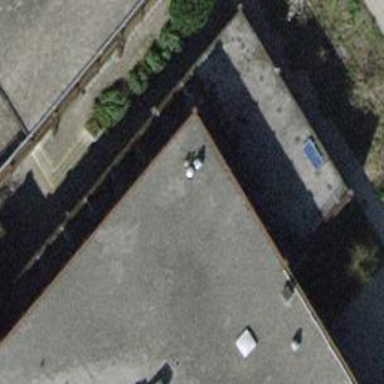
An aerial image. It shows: Building with gravel roof.